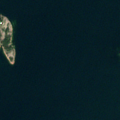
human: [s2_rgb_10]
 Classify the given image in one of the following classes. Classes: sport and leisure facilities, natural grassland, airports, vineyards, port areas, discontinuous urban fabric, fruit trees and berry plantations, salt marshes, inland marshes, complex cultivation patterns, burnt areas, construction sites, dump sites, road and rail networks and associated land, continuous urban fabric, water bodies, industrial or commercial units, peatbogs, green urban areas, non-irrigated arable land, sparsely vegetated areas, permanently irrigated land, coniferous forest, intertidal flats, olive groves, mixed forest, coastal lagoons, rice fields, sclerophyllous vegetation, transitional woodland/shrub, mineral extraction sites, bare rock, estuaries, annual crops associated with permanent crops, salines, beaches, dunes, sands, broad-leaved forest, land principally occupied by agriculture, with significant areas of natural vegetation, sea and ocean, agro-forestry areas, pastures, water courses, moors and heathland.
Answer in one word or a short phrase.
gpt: sea and ocean